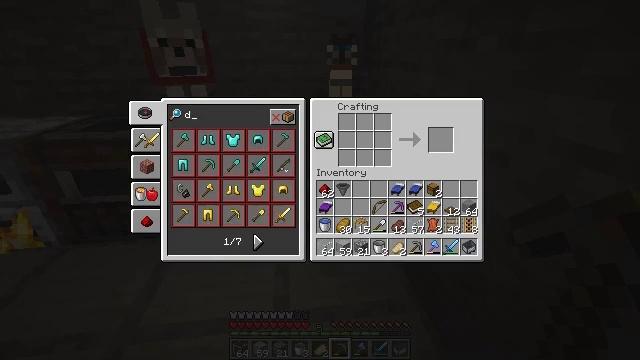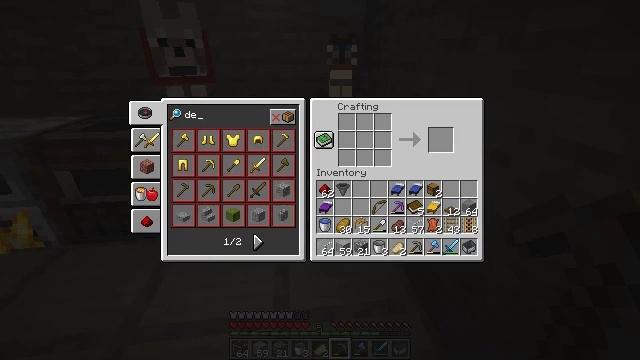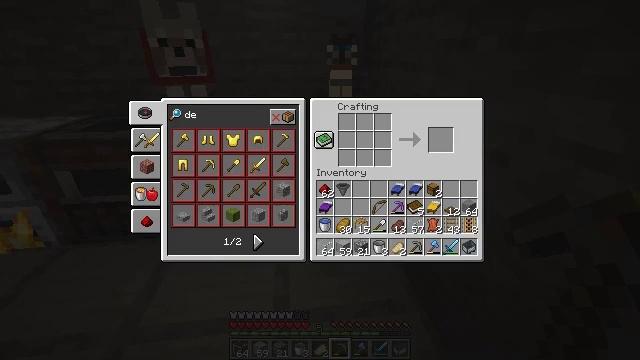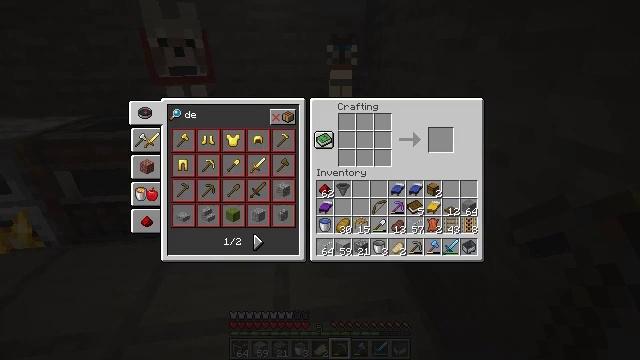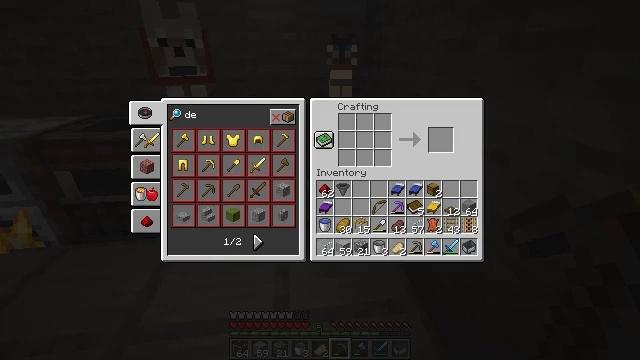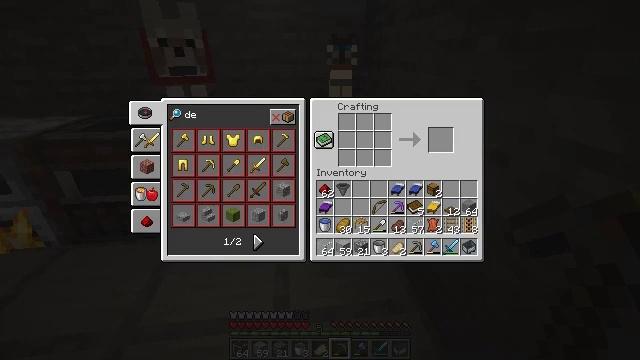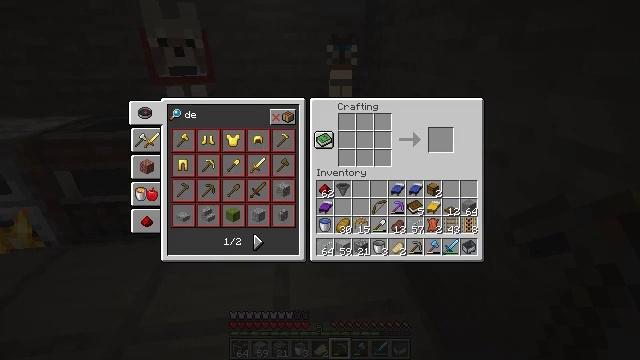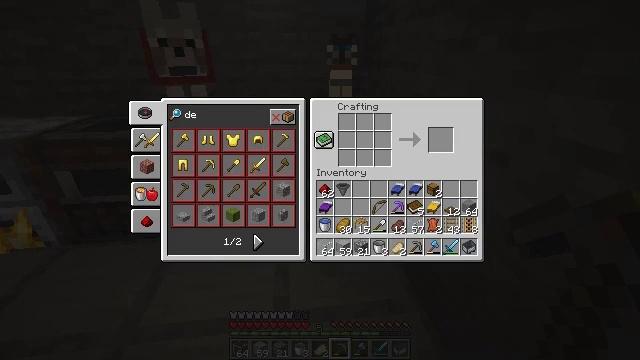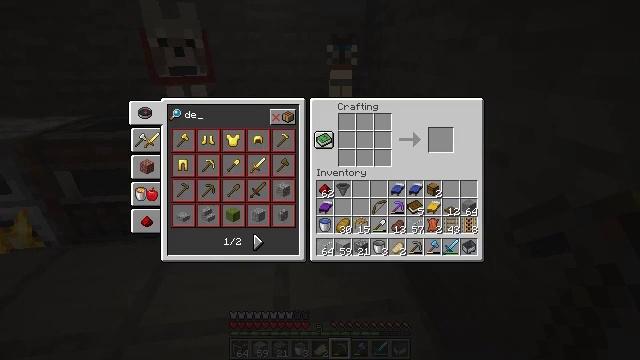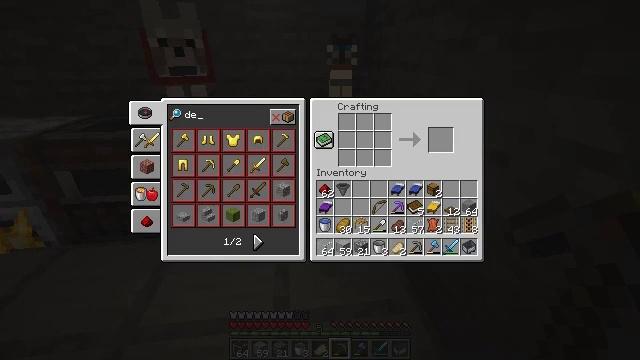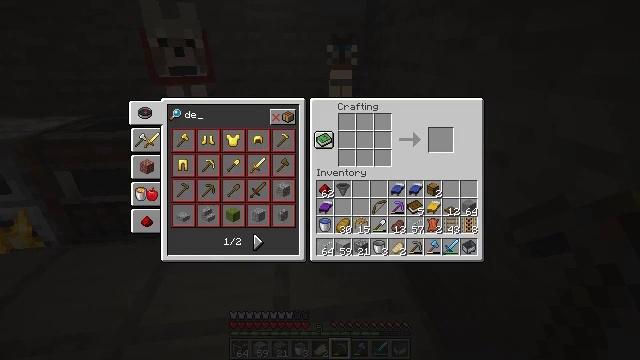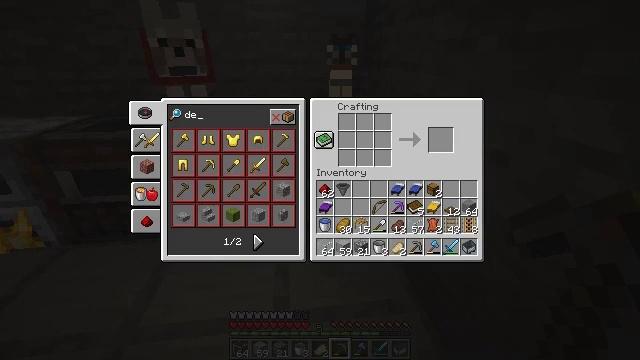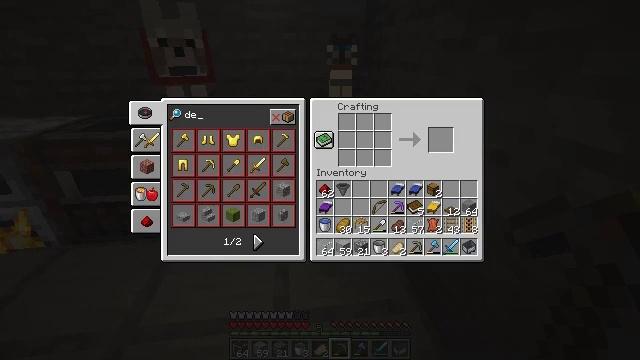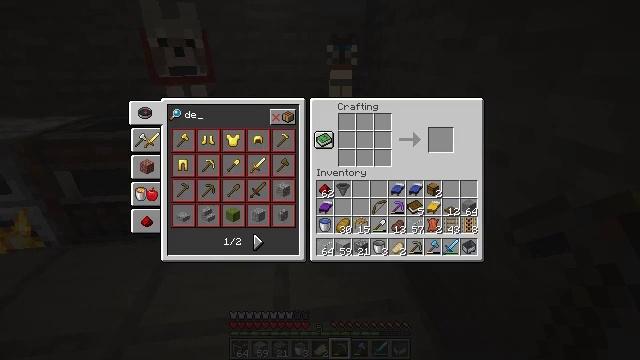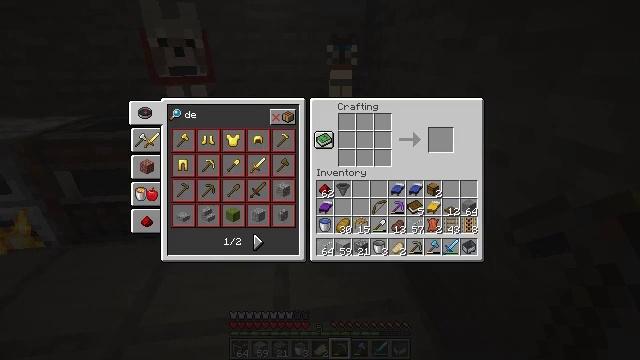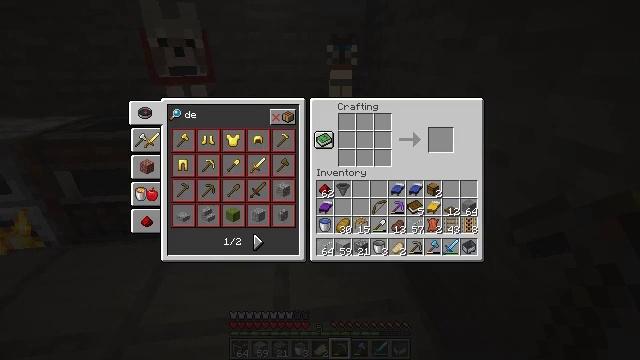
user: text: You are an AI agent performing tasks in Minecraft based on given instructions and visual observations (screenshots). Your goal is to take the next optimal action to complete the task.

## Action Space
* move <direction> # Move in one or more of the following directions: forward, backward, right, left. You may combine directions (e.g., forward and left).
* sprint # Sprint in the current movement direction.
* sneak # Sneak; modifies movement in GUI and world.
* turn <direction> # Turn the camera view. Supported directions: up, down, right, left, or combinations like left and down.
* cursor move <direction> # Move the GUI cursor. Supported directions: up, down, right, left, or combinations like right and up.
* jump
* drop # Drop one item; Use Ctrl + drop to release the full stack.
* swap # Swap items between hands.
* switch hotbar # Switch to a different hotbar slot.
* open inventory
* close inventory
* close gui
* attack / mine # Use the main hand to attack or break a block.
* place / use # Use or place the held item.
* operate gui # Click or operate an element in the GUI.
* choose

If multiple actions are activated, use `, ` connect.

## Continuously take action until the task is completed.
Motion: motion action
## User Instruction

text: Craft a dropper with cobblestones and redstone.
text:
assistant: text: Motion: open inventory
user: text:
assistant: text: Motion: open inventory
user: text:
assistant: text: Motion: open inventory
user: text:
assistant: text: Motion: no_op
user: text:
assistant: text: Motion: no_op
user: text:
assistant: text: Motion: no_op
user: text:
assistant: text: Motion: no_op
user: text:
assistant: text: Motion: no_op
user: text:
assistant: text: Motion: no_op
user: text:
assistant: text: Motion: no_op
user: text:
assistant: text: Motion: no_op
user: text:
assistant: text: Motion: no_op
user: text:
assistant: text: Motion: no_op
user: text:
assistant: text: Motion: no_op
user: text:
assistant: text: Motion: no_op
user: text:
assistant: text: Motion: no_op
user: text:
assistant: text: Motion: no_op
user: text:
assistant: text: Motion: no_op
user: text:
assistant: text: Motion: no_op
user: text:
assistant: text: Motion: no_op
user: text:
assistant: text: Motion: no_op
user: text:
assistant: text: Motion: no_op
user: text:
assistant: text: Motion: no_op
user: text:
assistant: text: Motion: no_op
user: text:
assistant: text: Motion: no_op
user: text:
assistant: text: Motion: no_op
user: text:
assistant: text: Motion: move back
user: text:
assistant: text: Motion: move back
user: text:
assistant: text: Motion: no_op
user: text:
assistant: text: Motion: no_op